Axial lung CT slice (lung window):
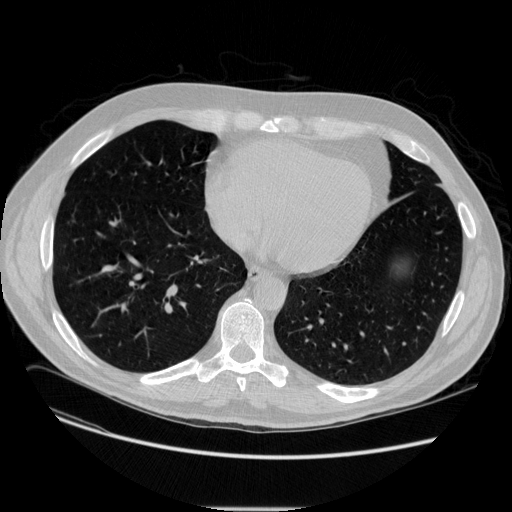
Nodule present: no